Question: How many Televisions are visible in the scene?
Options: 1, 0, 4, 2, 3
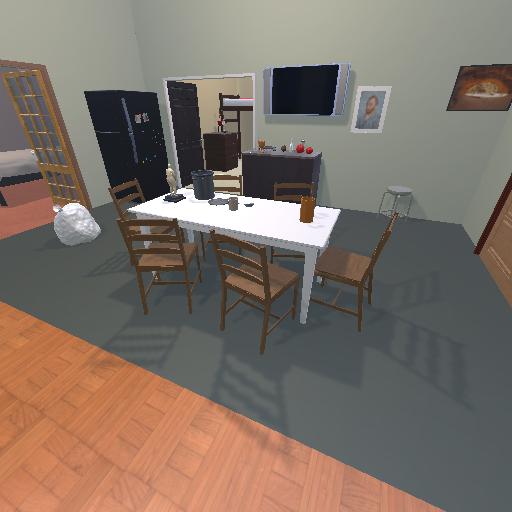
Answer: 1